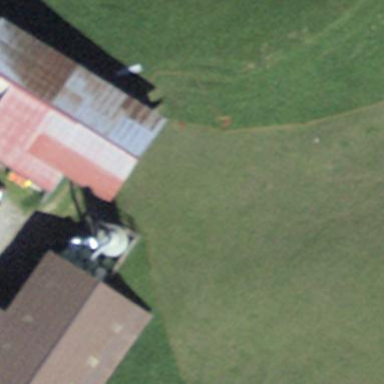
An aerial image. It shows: Barn.